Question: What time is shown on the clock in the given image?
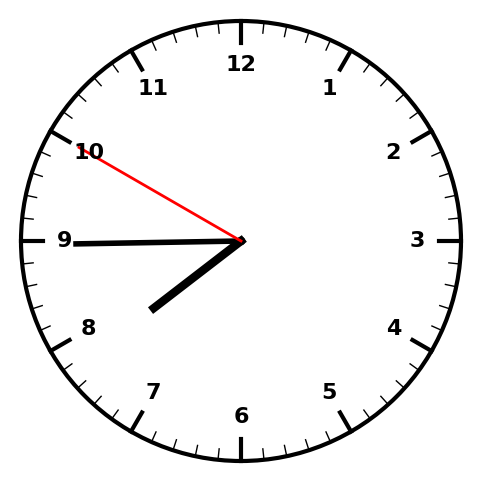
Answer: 07:44:50